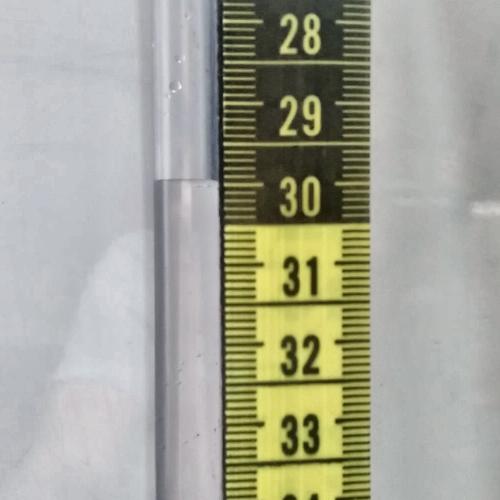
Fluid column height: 30.0 cm